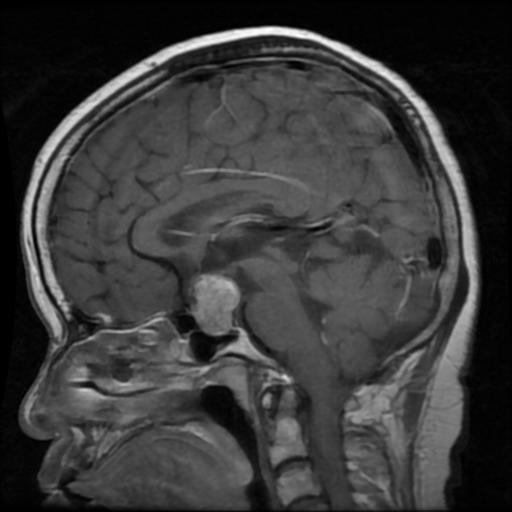
Label: pituitary